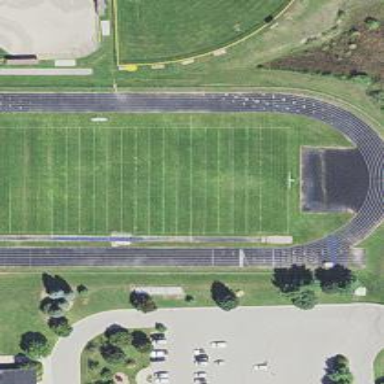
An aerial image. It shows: American football pitch.